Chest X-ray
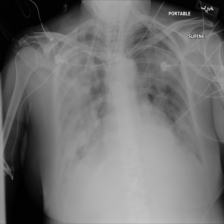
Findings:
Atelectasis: negative
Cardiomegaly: negative
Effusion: negative
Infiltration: positive
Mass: positive
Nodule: negative
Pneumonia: negative
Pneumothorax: negative
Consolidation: negative
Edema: negative
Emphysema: negative
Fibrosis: negative
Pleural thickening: negative
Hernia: negative